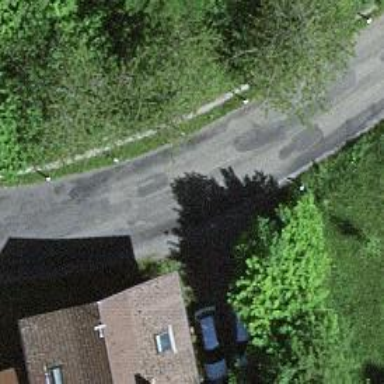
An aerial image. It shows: Tertiary road.